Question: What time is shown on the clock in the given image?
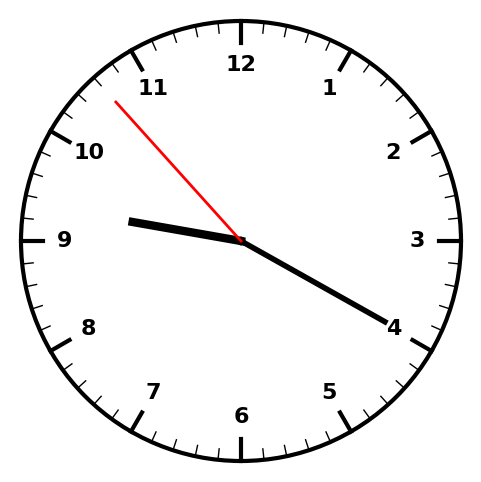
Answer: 09:19:53